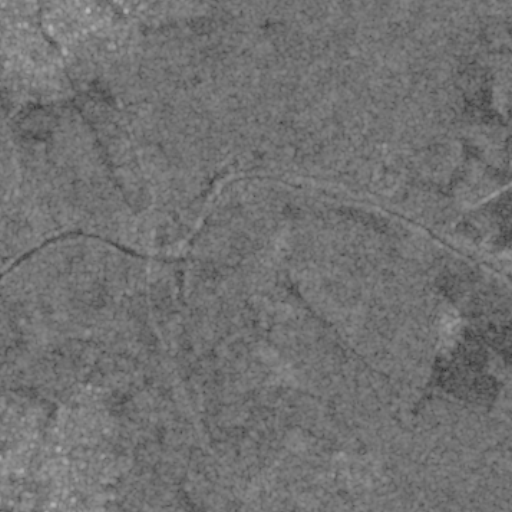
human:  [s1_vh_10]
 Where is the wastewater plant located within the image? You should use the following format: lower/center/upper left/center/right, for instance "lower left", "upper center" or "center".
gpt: The wastewater plant is located in the upper left of the image.
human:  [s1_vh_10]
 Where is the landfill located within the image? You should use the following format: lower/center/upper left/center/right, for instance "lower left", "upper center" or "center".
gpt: There is no landfill in the image.

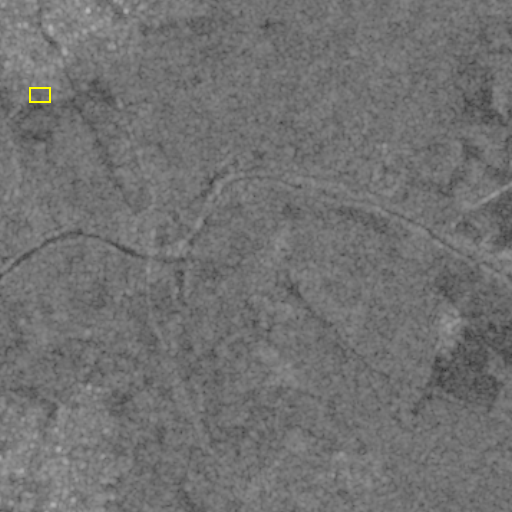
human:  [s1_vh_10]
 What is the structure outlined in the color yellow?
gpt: The structure outlined in yellow is a park.
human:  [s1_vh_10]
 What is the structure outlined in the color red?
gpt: There is no red outline.